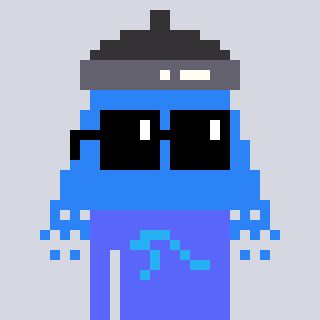
a pixel art character with square black sunglasses, a shower-shaped head and a purple-colored body on a cool background